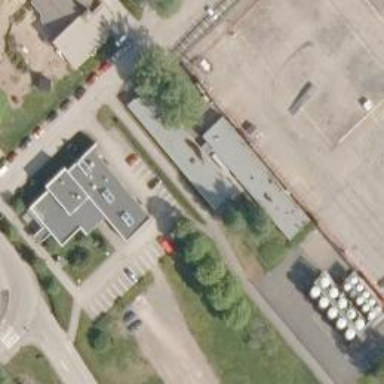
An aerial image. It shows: Industrial building.